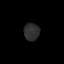
Tissue: skin
Cell type: Epithelial cells
Senescence score: 0.2724
Nuclear area (px): 269
Mean DAPI intensity: 45.078